Question: For my website I have the following title helper:
'''
<% provide(:title, 'My Page') %>
'''
Which produces something like this:

Instead of the generic 'My Page' I'm trying to add the user name, for instance 'mtcrts70'. To do this I tried the following code:
'''
<% provide(:title, '<%= current_user.email[/[^@]+/] %>') %>
'''
Note that <%= current_user.email[/[^@]+/] %> renders perfectly when outside of the <% %> tags.
It seems like the issue is putting <%= %> inside of <% %>. Is there a way to get around this?
Error message:
'''
SyntaxError in Static_pages#home
Showing /home/matt/Documents/Ruby/rails_projects/ninja_speak_app/app/views/static_pages/home.html.erb where line #4 raised:
/home/matt/Documents/Ruby/rails_projects/ninja_speak_app/app/views/static_pages/home.html.erb:4: syntax error, unexpected $undefined, expecting ')'
... ;@output_buffer.safe_concat('') %>
... ^
/home/matt/Documents/Ruby/rails_projects/ninja_speak_app/app/views/static_pages/home.html.erb:15: syntax error, unexpected ')', expecting keyword_end
');@output_buffer.append= ( cur...
^
'''
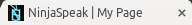
Answer: What's inside '<% %>' is a piece of normal Ruby code. You just need to pass in the value as argument to the 'provide' helper method.
'''
<% provide(:title, current_user.email[/[^@]+/]) %>
'''